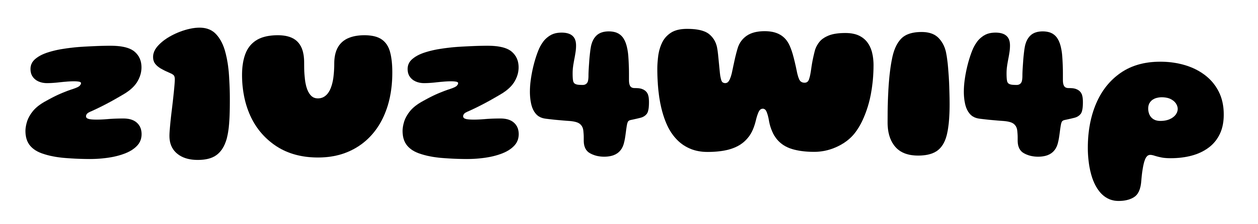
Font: Gluten_Black